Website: home-depot
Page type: delivery-shipping
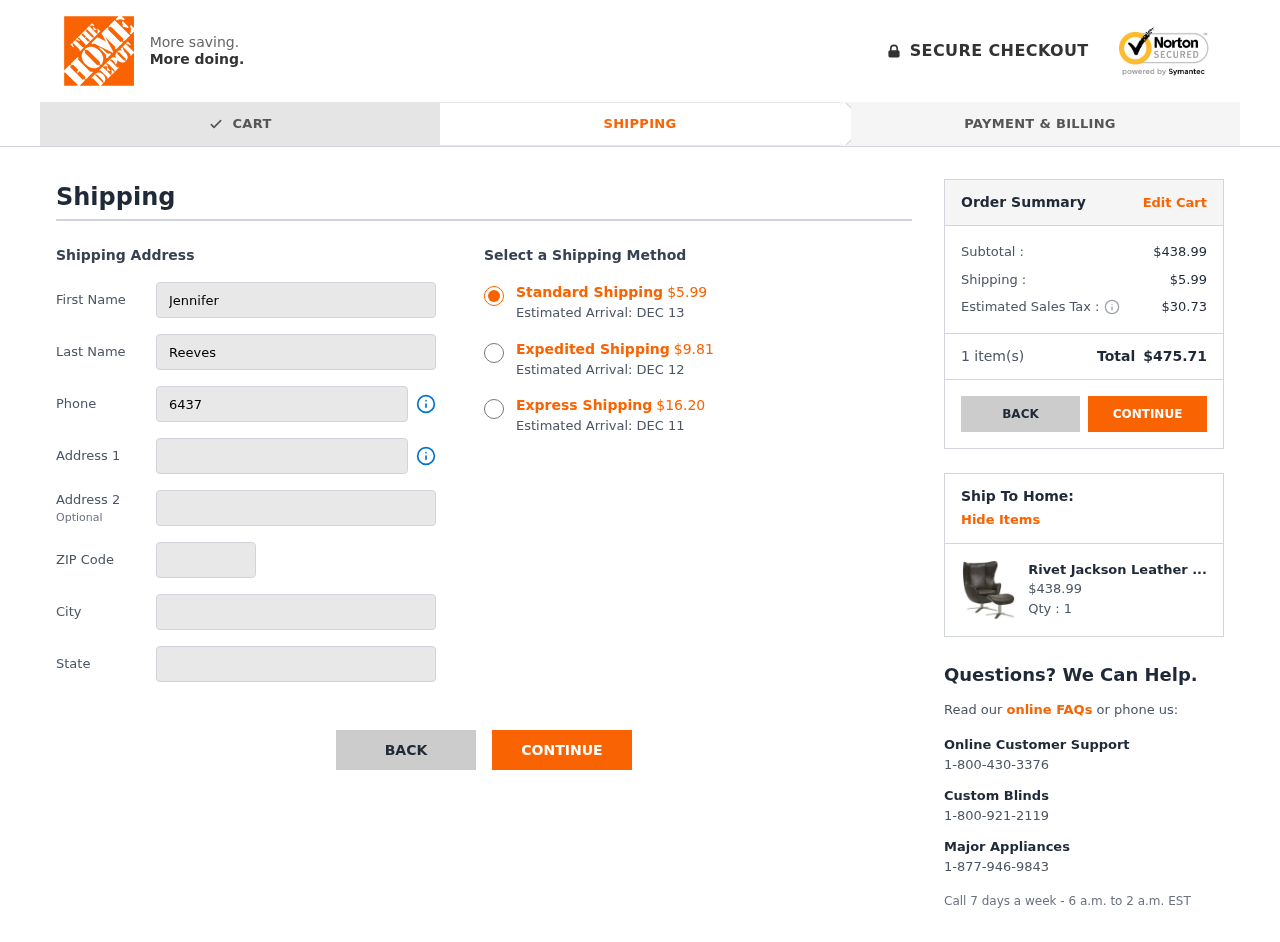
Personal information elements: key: PII_CITY
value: Port John
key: PII_FIRSTNAME
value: Jennifer
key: PII_LASTNAME
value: Reeves
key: PII_PHONE
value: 6437584972
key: PII_POSTCODE
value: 30216
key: PII_STATE
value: North Carolina
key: PII_STREET
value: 559 Miles Ranch
Product elements: key: PRODUCT1_NAME
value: Rivet Jackson Leather Swivel Chair and Ottoman,
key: PRODUCT1_PRICE
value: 438.99
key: PRODUCT1_QUANTITY
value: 1
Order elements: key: ORDER_SHIPPING_COST_STANDARD
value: $5.99
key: ORDER_DELIVERY_DATE
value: DEC 13
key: ORDER_SHIPPING_COST_EXPEDITED
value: $9.81
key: ORDER_DELIVERY_DATE_EXPEDITED
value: DEC 12
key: ORDER_SHIPPING_COST_EXPRESS
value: $16.20
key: ORDER_DELIVERY_DATE_EXPRESS
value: DEC 11
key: ORDER_SUBTOTAL
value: $438.99
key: ORDER_SHIPPING_COST
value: $5.99
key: ORDER_TAX
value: $30.73
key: ORDER_NUM_ITEMS
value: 1
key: ORDER_TOTAL
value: $475.71